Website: lowes
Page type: delivery-shipping
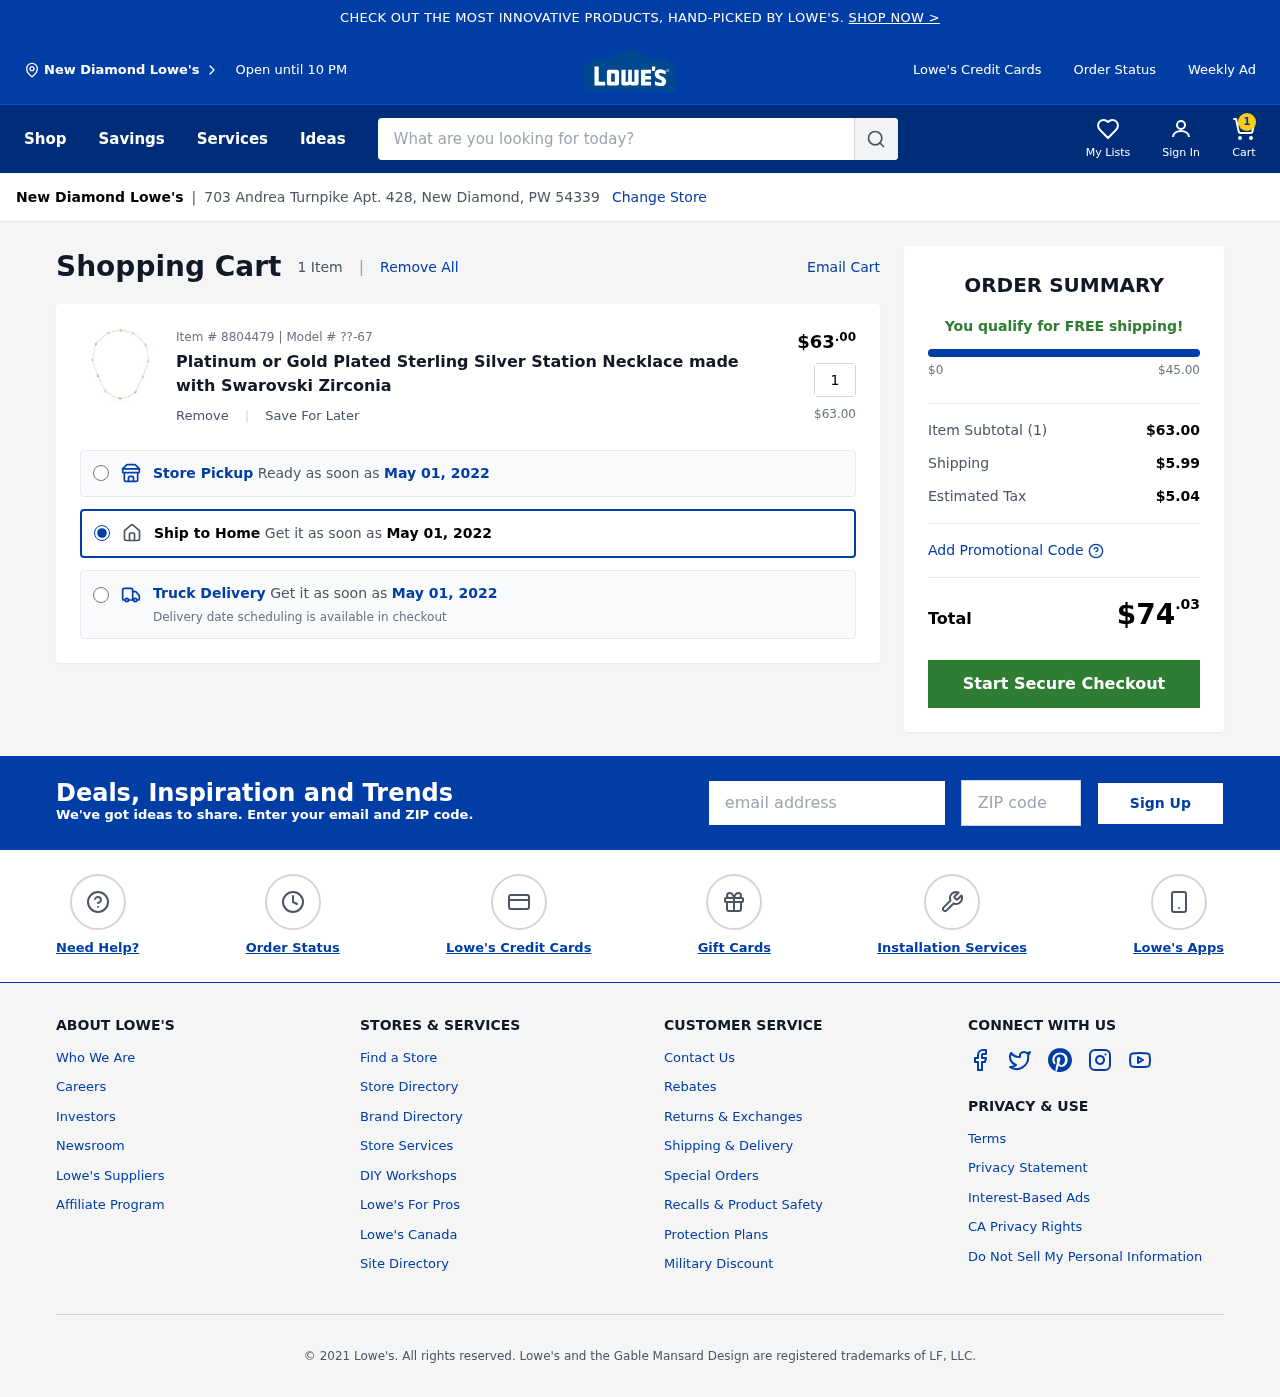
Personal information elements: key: PII_CITY
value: New Diamond
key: PII_EMAIL
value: tiffany_brown@hotmail.com
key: PII_POSTCODE
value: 54339
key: PII_STREET
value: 703 Andrea Turnpike Apt. 428
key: PII_CITY2
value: New Diamond
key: PII_CITY_STATE_ZIP
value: New Diamond, PW 54339
Product elements: key: PRODUCT1_NAME
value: Platinum or Gold Plated Sterling Silver Station Necklace made with Swarovski Zirconia
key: PRODUCT1_PRICE
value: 63
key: PRODUCT1_QUANTITY
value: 1
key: PRODUCT1_MODEL
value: ??-67
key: PRODUCT1_PRICE2
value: $63.00
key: PRODUCT1_ITEM_NUMBER
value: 8804479
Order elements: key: ORDER_NUM_ITEMS
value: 1
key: ORDER_DELIVERY_DATE
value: May 01, 2022
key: ORDER_DELIVERY_DATE2
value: May 01, 2022
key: ORDER_DELIVERY_DATE3
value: May 01, 2022
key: ORDER_SUBTOTAL
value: $63.00
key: ORDER_SHIPPING_COST
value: $5.99
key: ORDER_TAX
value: $5.04
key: ORDER_TOTAL
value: $74.03
Search elements: key: HEADER_SEARCH
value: What are you looking for today?